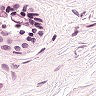
Metastatic tissue present: no